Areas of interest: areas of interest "Art Gallery"
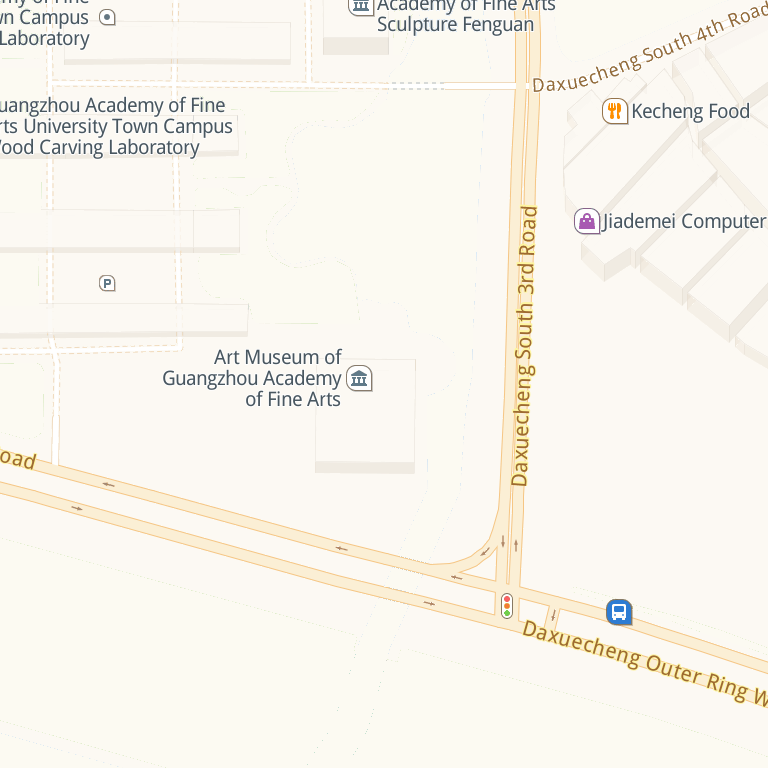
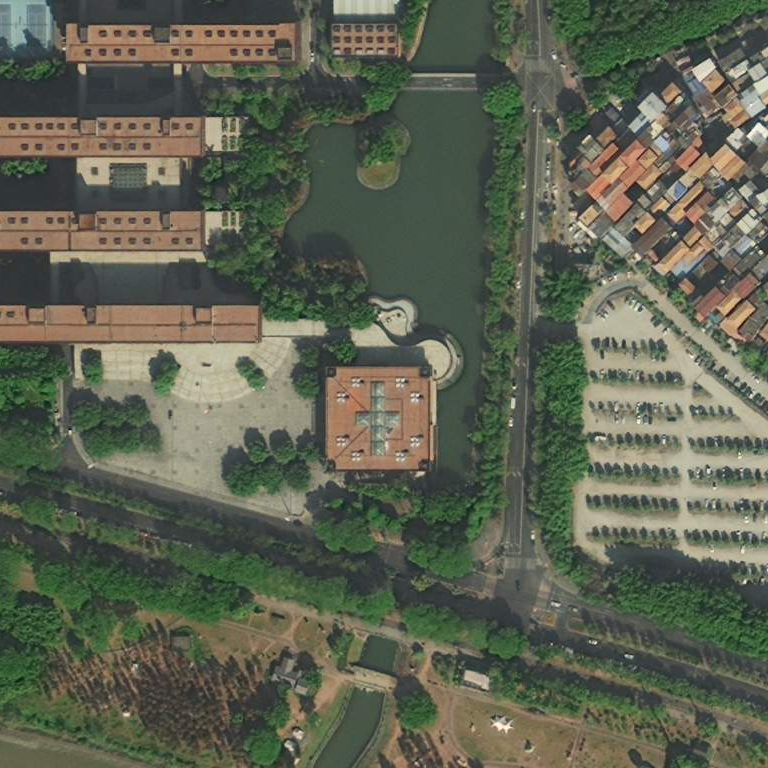